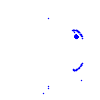
Particle: pion